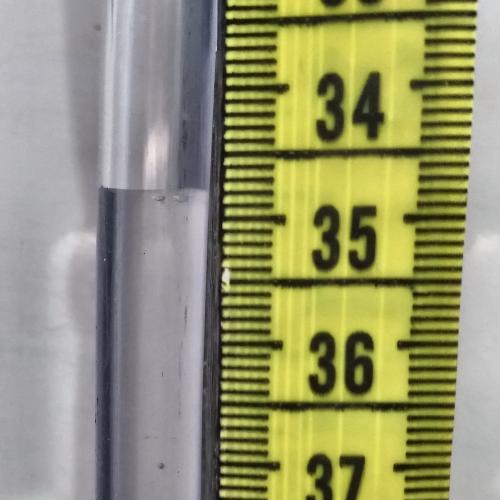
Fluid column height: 34.8 cm